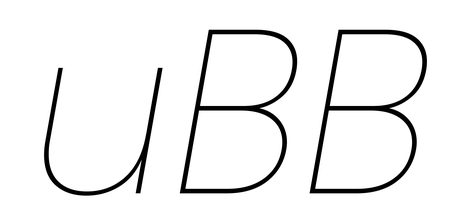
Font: Poppins-ThinItalic